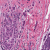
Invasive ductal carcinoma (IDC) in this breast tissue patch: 0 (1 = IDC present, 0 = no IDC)